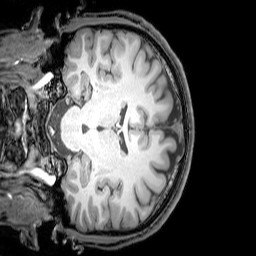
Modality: T1w
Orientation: coronal
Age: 24
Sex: male
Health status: healthy
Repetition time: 0.081 s
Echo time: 0.037 s